Field crop: maize
Growth stage: 2
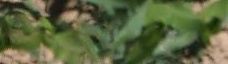
Species: maize